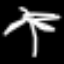
Label: palm tree